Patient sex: F
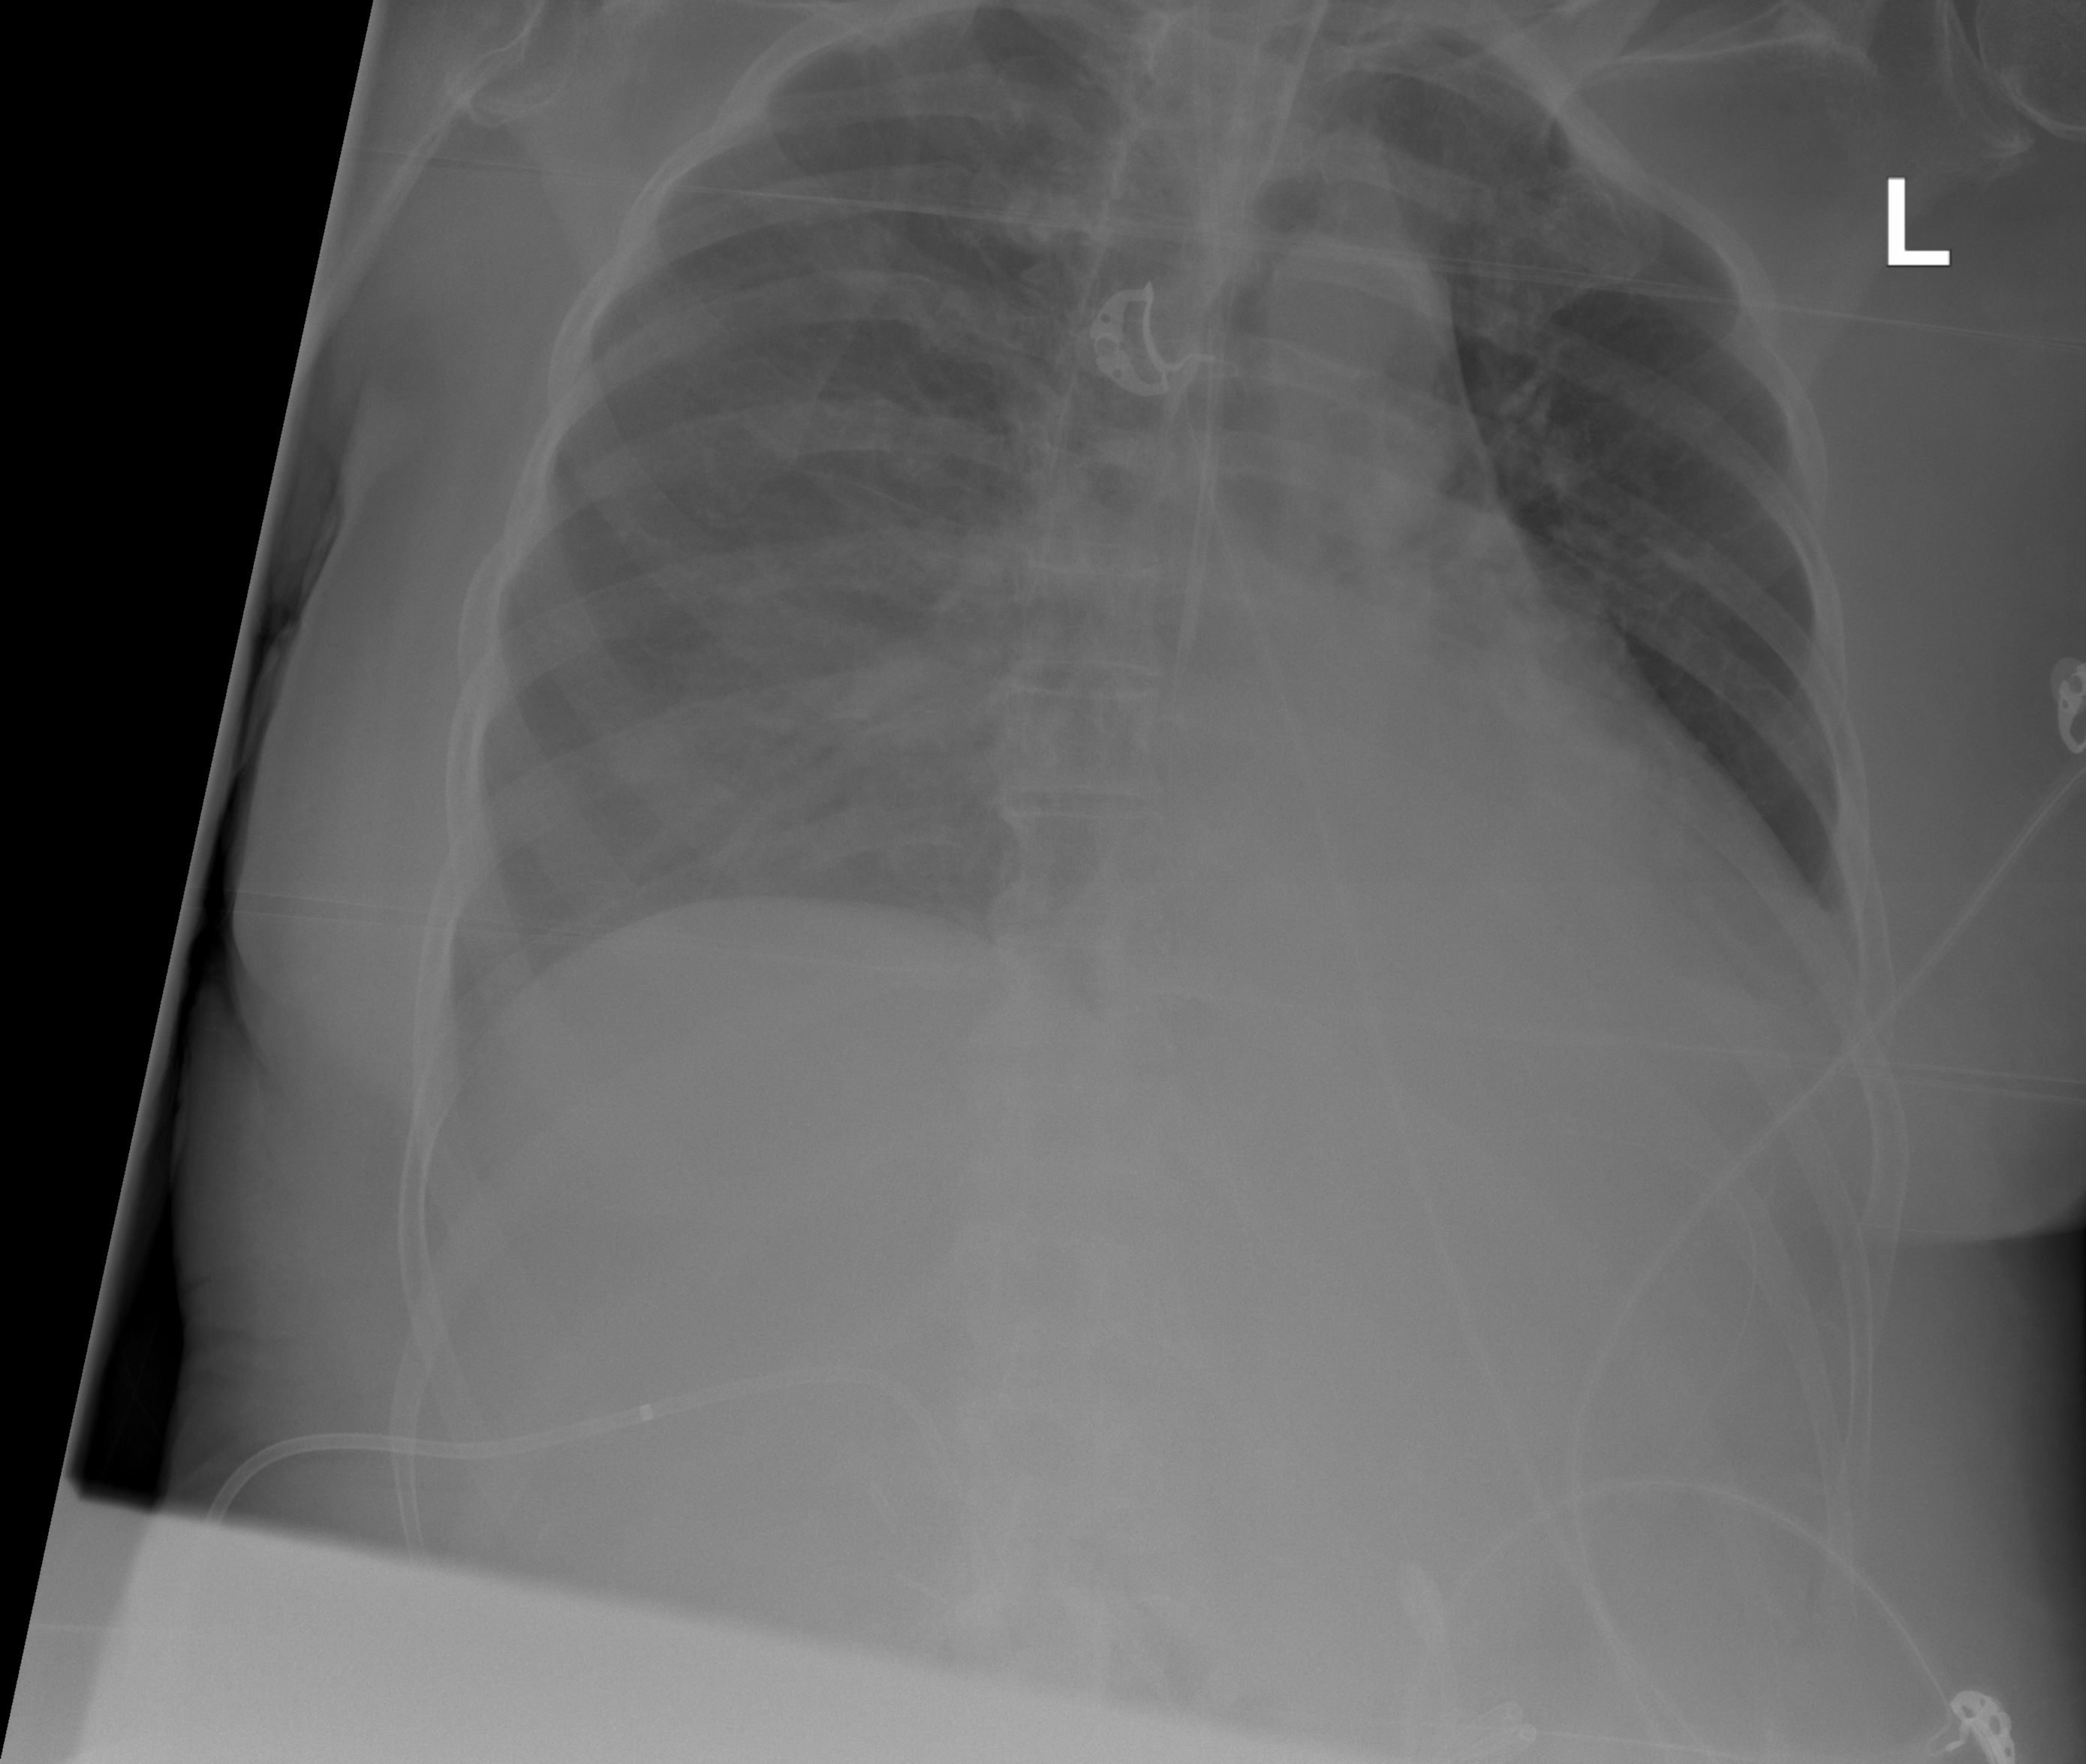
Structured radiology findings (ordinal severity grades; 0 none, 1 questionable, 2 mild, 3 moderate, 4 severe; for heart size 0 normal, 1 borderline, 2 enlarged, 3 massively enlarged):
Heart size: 0
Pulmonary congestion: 0
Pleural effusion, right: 0
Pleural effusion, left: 2
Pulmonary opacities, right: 2
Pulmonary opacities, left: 0
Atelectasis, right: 0
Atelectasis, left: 2